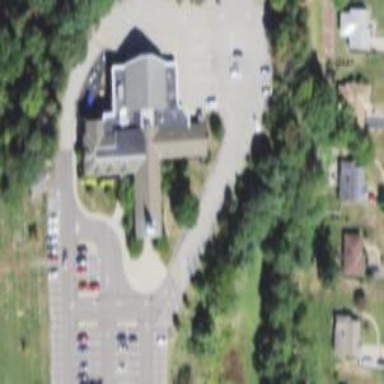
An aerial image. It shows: Church which is place of worship.